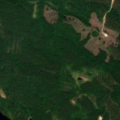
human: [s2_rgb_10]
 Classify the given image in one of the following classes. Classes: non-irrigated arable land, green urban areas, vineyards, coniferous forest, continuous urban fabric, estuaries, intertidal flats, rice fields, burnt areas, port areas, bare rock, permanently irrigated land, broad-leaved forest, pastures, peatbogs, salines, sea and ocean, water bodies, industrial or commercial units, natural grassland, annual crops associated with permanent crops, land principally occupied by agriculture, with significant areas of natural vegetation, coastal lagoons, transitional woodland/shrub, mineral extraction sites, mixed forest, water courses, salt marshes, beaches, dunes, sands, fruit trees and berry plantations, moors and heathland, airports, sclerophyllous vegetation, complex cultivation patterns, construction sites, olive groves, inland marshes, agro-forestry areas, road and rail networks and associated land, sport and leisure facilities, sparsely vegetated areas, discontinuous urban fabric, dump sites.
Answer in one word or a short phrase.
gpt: mixed forest, water bodies